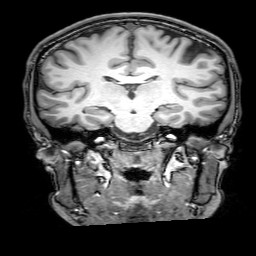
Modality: T1w
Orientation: sagittal
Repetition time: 0.00828 s
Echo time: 0.00388 s